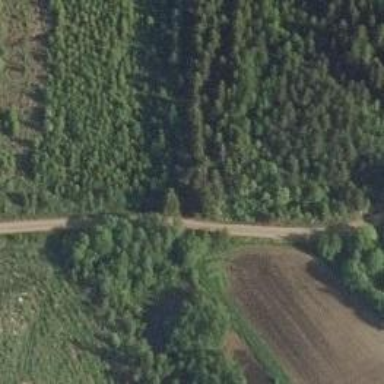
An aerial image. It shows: Unclassified road on bridge.